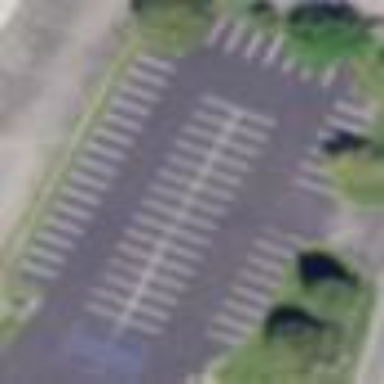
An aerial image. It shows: Paved parking area.